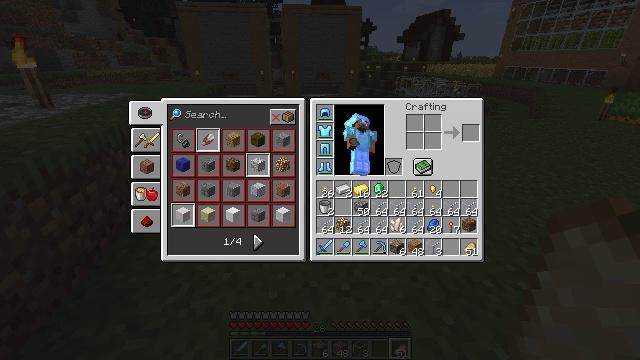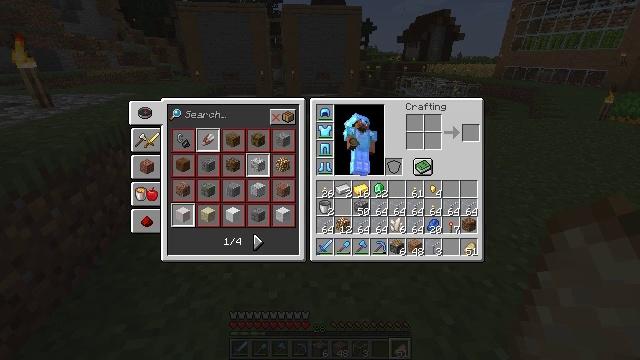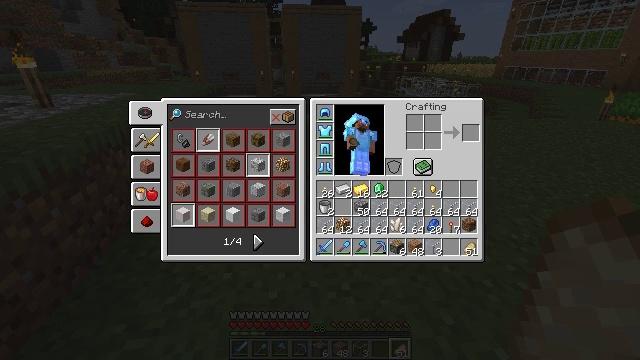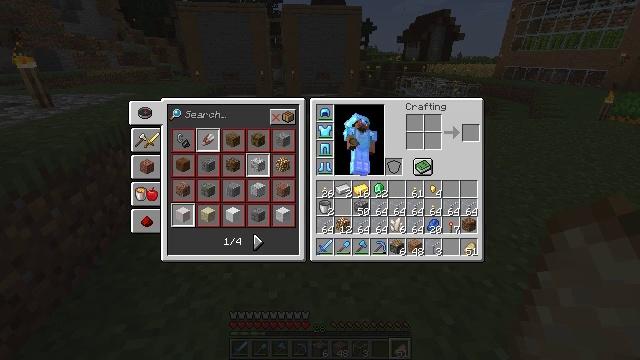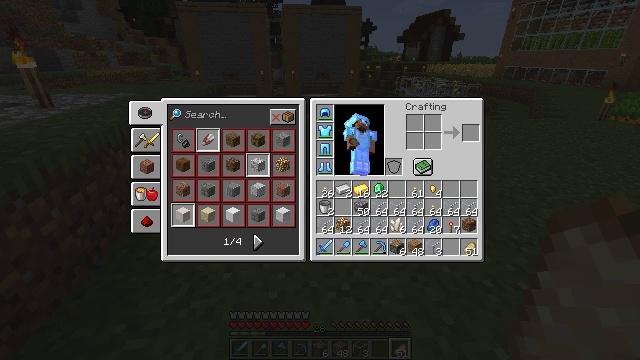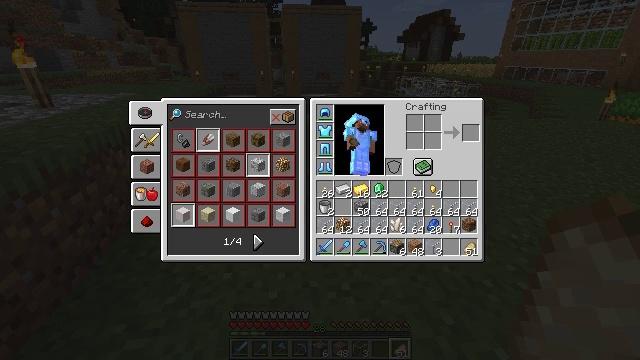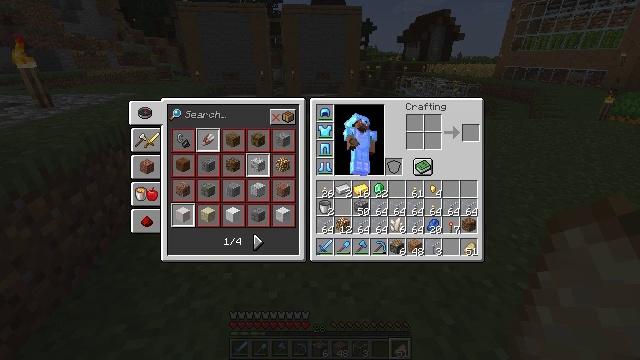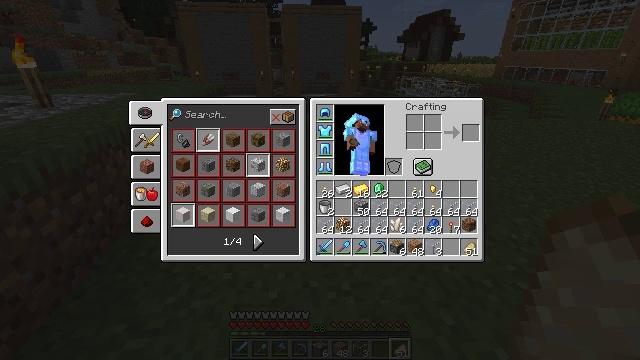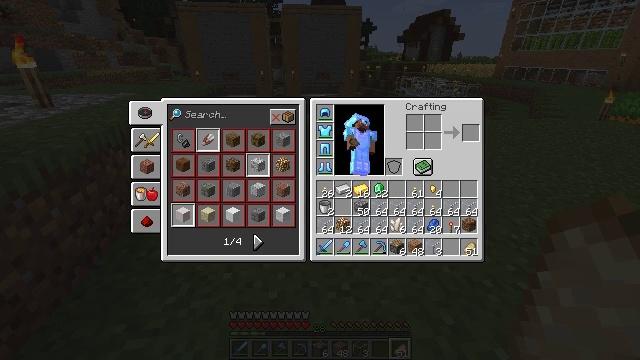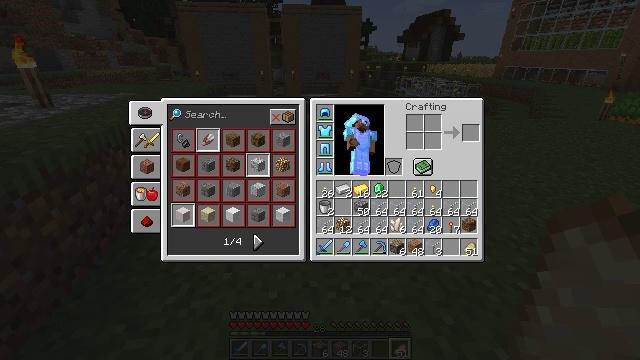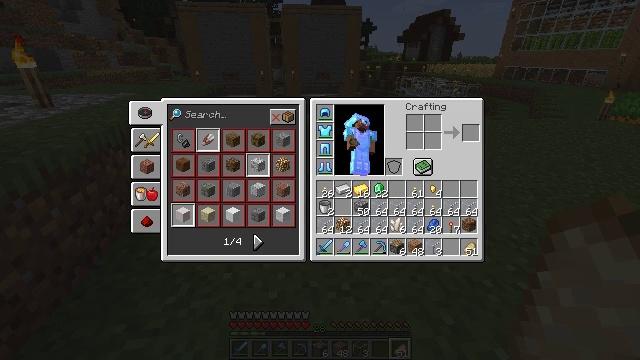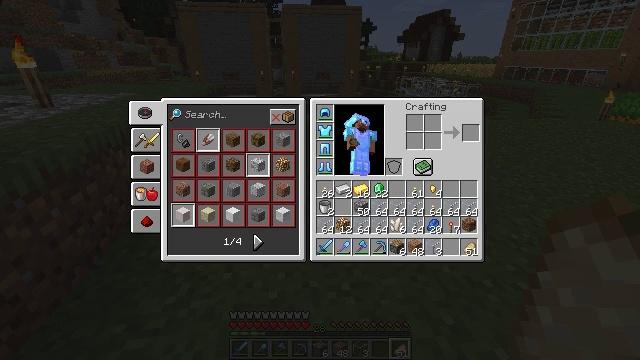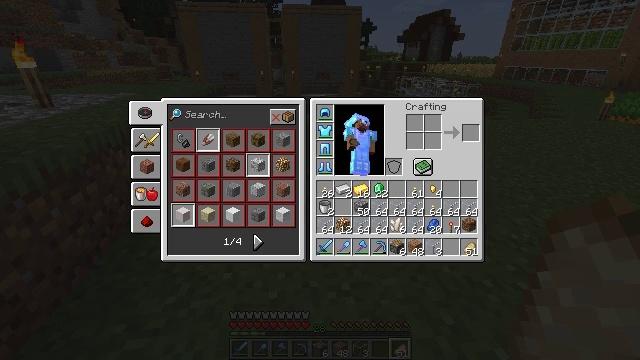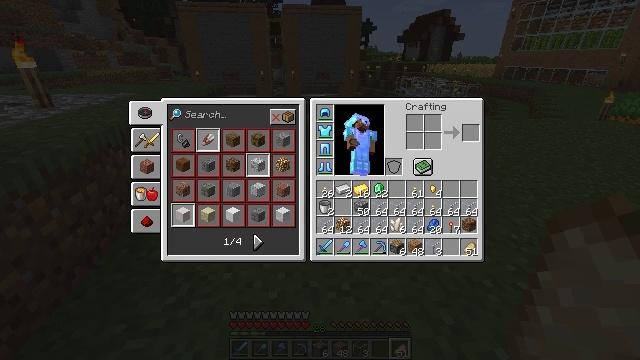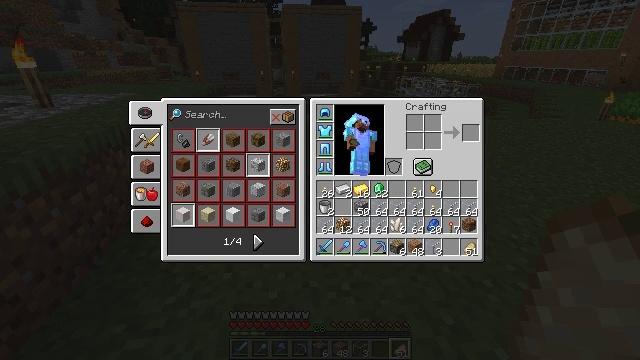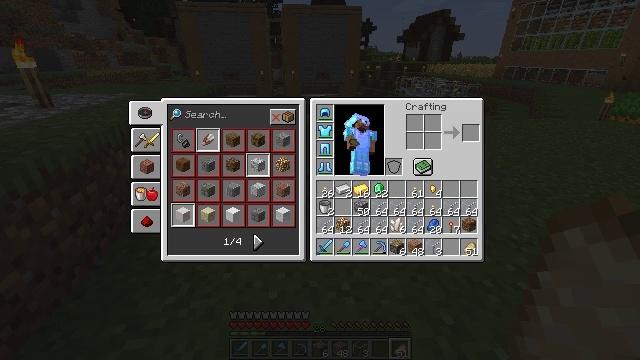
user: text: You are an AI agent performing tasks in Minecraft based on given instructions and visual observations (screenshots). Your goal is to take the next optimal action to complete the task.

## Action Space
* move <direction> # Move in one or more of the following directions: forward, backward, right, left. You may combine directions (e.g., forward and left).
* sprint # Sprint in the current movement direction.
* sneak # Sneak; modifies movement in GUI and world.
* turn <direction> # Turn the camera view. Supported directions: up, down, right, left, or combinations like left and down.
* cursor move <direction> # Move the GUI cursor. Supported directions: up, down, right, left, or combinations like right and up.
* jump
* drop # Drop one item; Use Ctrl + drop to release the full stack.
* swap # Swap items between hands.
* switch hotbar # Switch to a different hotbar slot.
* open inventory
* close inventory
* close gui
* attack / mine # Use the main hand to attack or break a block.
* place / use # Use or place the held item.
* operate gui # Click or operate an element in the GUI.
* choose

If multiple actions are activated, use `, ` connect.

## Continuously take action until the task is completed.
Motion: motion action
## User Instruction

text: Combine the required materials to craft redstone.
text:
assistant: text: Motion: no_op
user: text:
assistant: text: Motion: no_op
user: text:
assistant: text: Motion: no_op
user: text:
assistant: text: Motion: no_op
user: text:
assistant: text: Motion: no_op
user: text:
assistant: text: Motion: no_op
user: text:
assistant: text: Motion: no_op
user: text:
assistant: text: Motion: no_op
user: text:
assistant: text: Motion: no_op
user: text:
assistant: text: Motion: no_op
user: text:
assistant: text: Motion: no_op
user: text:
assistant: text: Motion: no_op
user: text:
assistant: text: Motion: no_op
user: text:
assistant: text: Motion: no_op
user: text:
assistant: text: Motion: no_op
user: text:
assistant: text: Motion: no_op
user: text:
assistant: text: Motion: no_op
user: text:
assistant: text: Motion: no_op
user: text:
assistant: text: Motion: no_op
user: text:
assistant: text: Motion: no_op
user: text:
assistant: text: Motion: no_op
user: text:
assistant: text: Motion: no_op
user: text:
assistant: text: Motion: no_op
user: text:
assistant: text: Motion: no_op
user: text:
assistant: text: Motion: no_op
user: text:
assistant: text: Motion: no_op
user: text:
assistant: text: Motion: no_op
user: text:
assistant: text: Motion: no_op
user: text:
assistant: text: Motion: no_op
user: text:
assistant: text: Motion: no_op